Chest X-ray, PA view. Patient: 52 years old, sex F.
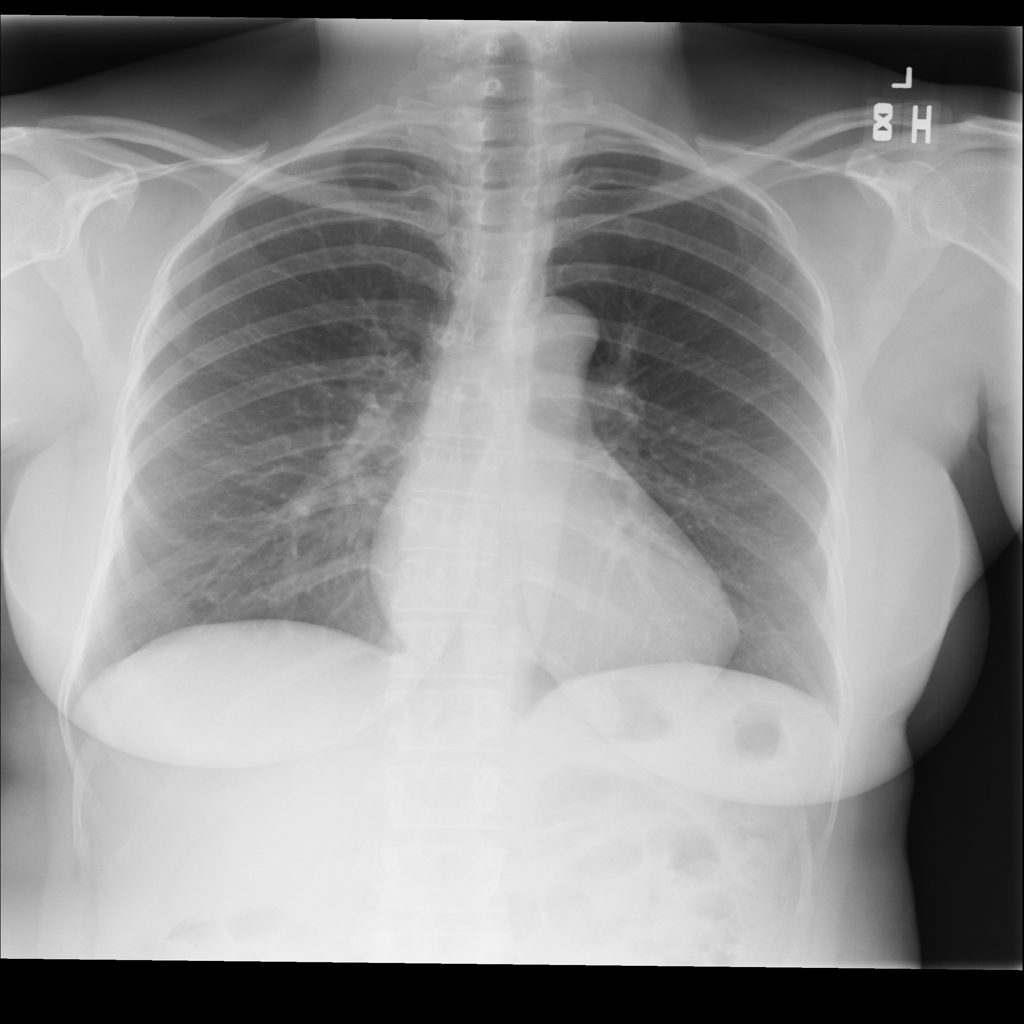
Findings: No Finding